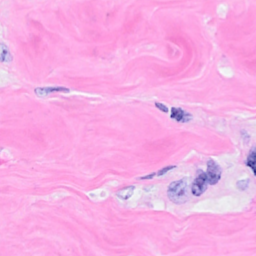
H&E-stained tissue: Breast